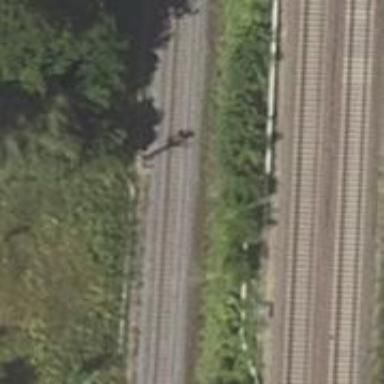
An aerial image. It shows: Railway signal.